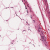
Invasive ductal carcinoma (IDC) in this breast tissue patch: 0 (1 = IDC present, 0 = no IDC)